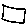
Label: square